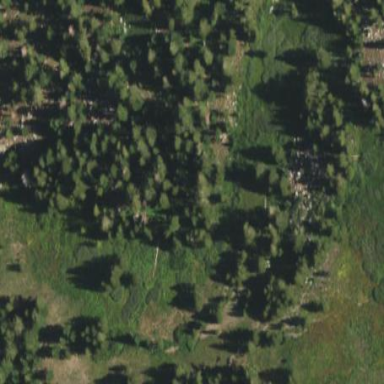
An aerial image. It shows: Wet meadow with wooded vegetation.